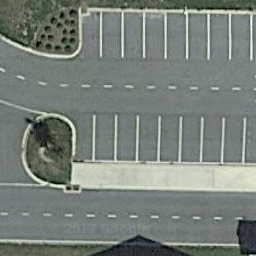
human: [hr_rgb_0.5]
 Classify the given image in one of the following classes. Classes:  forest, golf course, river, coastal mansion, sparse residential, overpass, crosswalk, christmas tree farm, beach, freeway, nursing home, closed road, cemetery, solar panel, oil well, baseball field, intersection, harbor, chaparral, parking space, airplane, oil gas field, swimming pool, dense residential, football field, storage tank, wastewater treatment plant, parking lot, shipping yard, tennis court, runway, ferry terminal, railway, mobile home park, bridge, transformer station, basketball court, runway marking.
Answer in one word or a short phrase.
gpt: parking space